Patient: sex M, age 53
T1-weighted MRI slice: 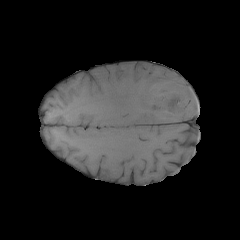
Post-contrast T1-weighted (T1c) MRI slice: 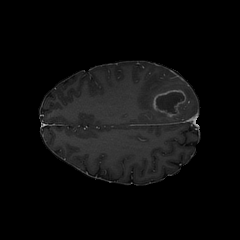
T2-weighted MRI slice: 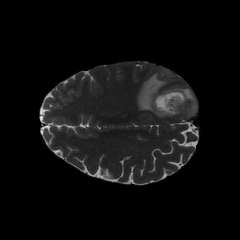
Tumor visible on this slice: yes
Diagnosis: Glioblastoma, IDH-wildtype
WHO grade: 4